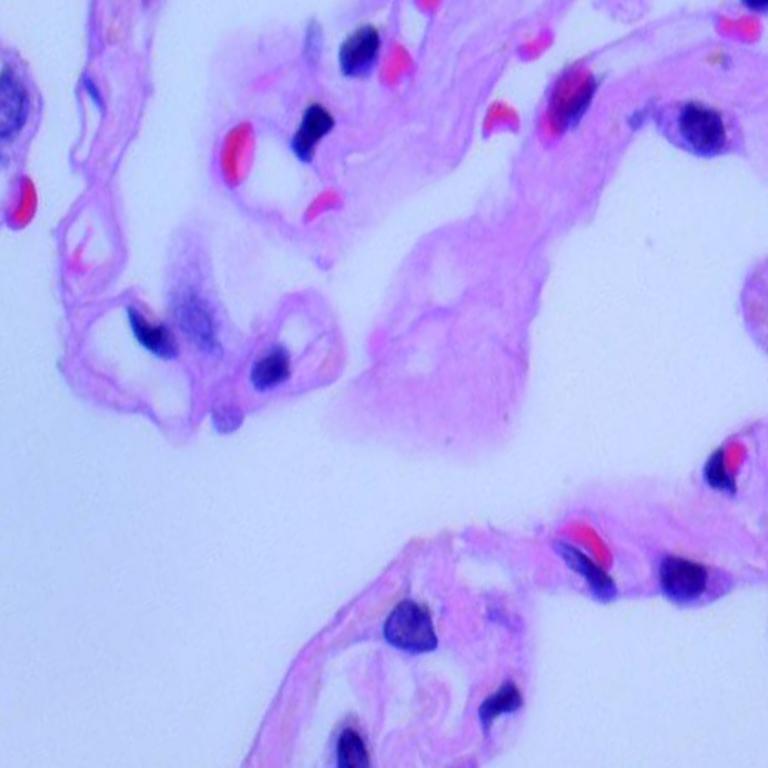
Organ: lung
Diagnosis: benign